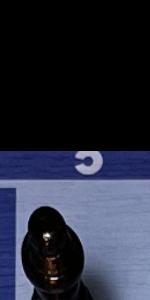
Label: Empty